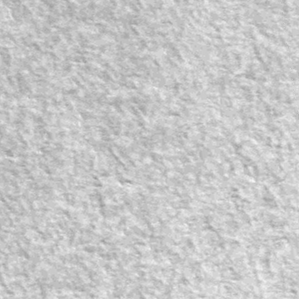
Label: frost